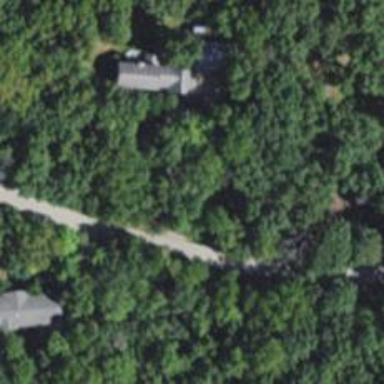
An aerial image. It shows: Driveway leading to service road.